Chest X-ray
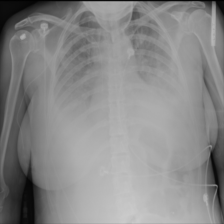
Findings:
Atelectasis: negative
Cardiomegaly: negative
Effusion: negative
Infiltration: negative
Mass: negative
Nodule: negative
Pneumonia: negative
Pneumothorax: negative
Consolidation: positive
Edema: negative
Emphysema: negative
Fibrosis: negative
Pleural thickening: negative
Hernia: negative